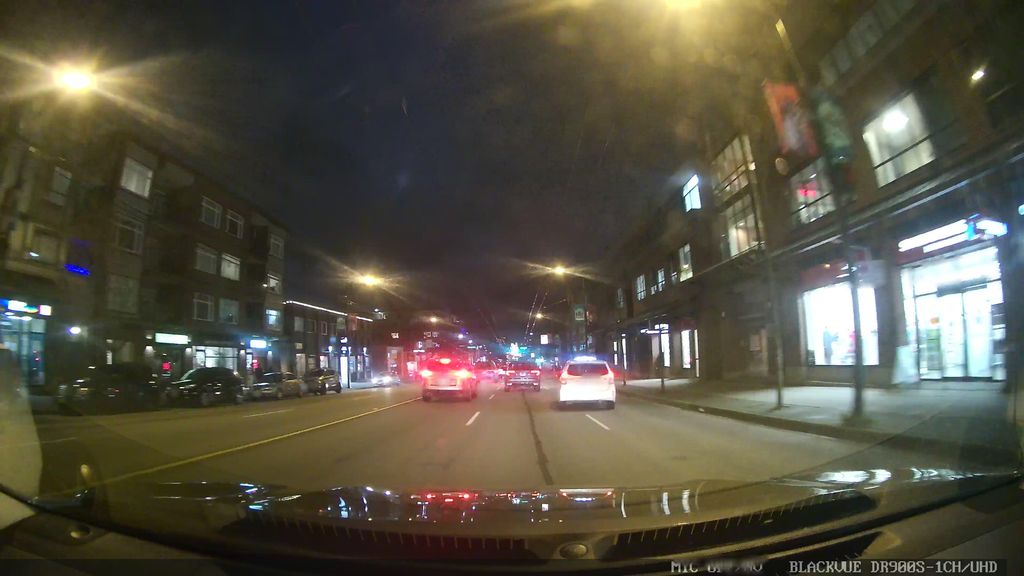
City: vancouver